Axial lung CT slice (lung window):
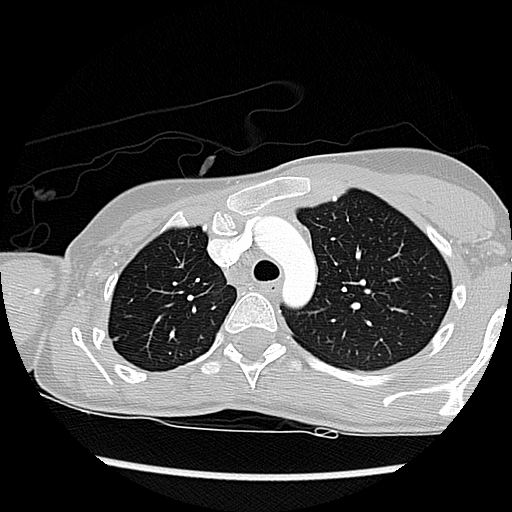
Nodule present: no